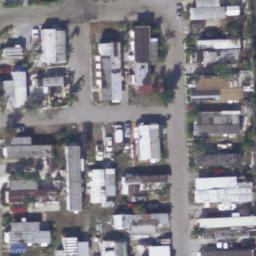
Label: residential